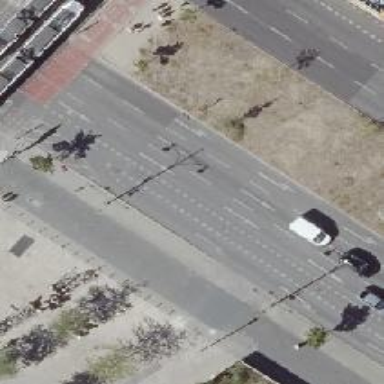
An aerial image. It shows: Primary highway with dual carriageway. The surface is asphalt. There is asphalt cycleway on the right side.